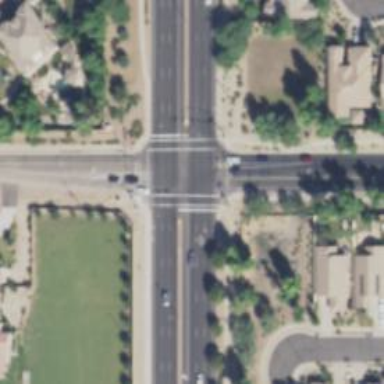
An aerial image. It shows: Solid stop line on the road marking.